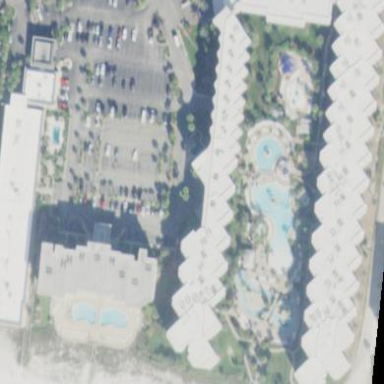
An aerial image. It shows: Hotel building.